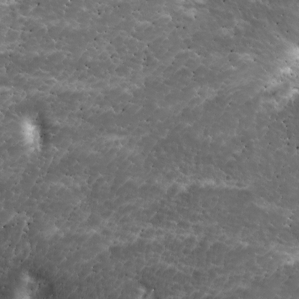
Label: non_frost